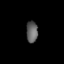
Tissue: lung
Cell type: Myeloid cells
Senescence score: 0.2351
Nuclear area (px): 244
Mean DAPI intensity: 94.902